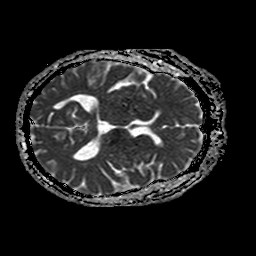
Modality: ADC
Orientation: axial
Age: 65
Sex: female
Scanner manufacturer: philips
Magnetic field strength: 1.5 T
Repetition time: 4.0 s
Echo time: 0.09411 s